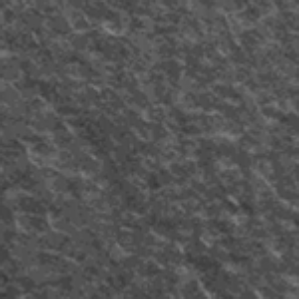
Label: frost